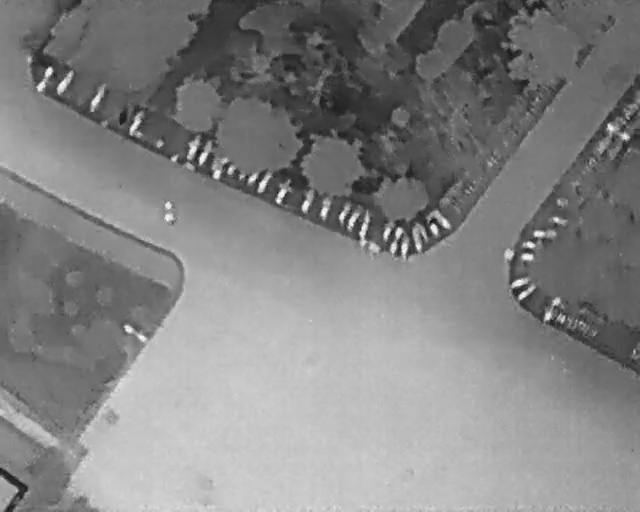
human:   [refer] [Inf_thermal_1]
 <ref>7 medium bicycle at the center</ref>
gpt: <box>[[48, 39, 53, 41, 9], [41, 35, 46, 37, 24], [39, 34, 43, 36, 28], [54, 43, 59, 45, 14], [66, 41, 71, 43, 139], [53, 41, 57, 43, 28], [61, 47, 65, 49, 3]]</box>

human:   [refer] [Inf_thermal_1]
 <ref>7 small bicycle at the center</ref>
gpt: <box>[[46, 38, 50, 39, 15], [51, 40, 55, 42, 30], [65, 43, 69, 44, 155], [58, 44, 62, 45, 28], [59, 46, 64, 47, 11], [63, 45, 67, 47, 167], [38, 33, 41, 34, 38]]</box>

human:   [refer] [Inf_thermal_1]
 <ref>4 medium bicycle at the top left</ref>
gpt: <box>[[4, 14, 9, 16, 28], [7, 15, 12, 17, 33], [12, 17, 17, 19, 22], [19, 22, 23, 24, 24]]</box>

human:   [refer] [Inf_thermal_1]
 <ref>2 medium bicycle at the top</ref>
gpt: <box>[[27, 27, 33, 29, 20], [29, 28, 34, 30, 24]]</box>

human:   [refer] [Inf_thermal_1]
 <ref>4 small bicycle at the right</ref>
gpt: <box>[[81, 54, 83, 59, 146], [81, 48, 83, 51, 2], [82, 45, 83, 49, 2], [84, 43, 85, 48, 2]]</box>

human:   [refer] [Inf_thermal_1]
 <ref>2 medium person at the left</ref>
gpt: <box>[[25, 39, 27, 41, 2], [25, 41, 27, 43, 2]]</box>